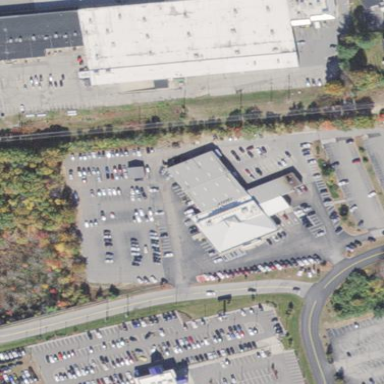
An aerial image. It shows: Building housing car shop.